Question: I'm need to create the following form structure:
'''
<div class="lg-pnl" id="logP">
<form id="form">
<div class="fields" id="fields1">
<div class="txt">
<label for="user" class="ent-u"></label>
<input id="user" type="text" name="user" class="validate[required] text-input" placeholder="user"/>
</div>
<div class="txt">
<label for="pw" class="ent-l"></label>
<input id="pw" type="password" name="password" class="validate[required] pw-input" placeholder="pwd"/>
</div>
<div class="btn">
<input type="submit" value="GO" id="subGO"/>
</div>
</div>
</form>
</div>
'''
And for archieve this I'm using the very very very ugly code bellow:
'''
$("#logP").append('<form id="form">');
$("#logP form").append('<div class="fields"></div>');
$("#logP form .fields").append('<div class="txt"></div>');
$("#logP form .fields .txt").append('<label for="user" class="ent-u"/>');
$("#logP form .fields .txt").append('<input id="user" type="text" name="user" class="validate[required] text-input" placeholder="user"/>');
$("#logP form .fields .txt").append('<label for="pw" class="ent-l"/>');
$("#logP form .fields .txt").append('<input id="pw" type="password" name="password" class="validate[required] pw-input" placeholder="pwd"/>');
$("#logP form .fields").append('<div class="btn"></div>');
$("#logP form .fields .buttons").append('<input type="submit" value="GO" id="subGO"/>');
'''
I really need to preserve this DOM tree because the CSS style works on it.

But the styles isn't work properly neither the js events bind with form and input elements,
I have lost all behaviour for these functions, for example the piece of code bellow doesn't work anymore.
'''
div.lg-pnl div.txt input[type="text"],
div.lg-pnl div.txt input[type="password"]
$('.subGO').click(function() {
$('#form').validation('validate');
});
$(function() {
$('input').keyup(function() {
this.value = this.value.toUpperCase();
});
});
'''
So I'm trying to find out some better way to create this entire form and its own elements
dynamically without losing the styles and the id/class references in the javascript already
defined.
I'll really appreciate your suggestions
Thanks.
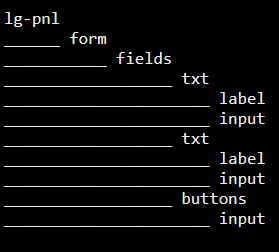
Answer: Event handlers are bound only to the currently selected elements; they must exist on the page at the time your code makes the event binding call.
You need to use <URL> using delegated-events approach.
Use
'''
$(document).on('click', '.subGO',function() {
$('#form').validation('validate');
});
'''
Replace 'document' with nearest static container. i.e. '"#logP"'
Delegated events have the advantage that they can process events from descendant elements that are added to the document at a later time.